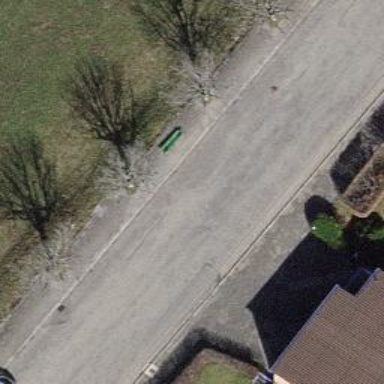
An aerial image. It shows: Bench for seating.